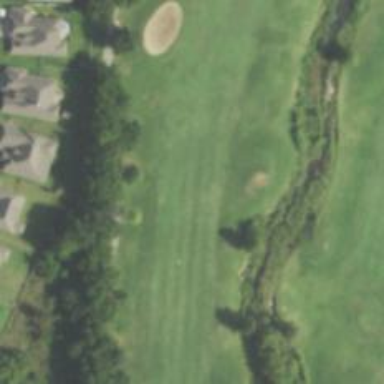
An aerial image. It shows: View of golf hole.